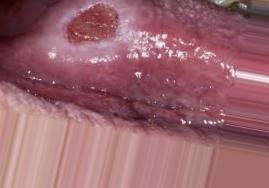
Condition: Mouth Ulcer